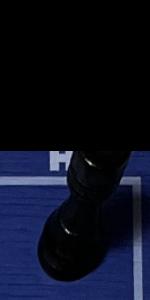
Label: Rook_Black